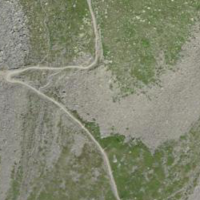
EUNIS habitat code: 26
Species observed at this site:
Geum reptans